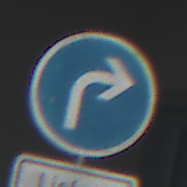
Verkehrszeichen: VorgeschriebeneFahrtrichtungRechts
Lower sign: BesondereFahrzeugeUndTransportgueter5
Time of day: MorningAfternoon
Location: Outdoor (Urban)
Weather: Clear
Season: NotSpecified
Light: Natural